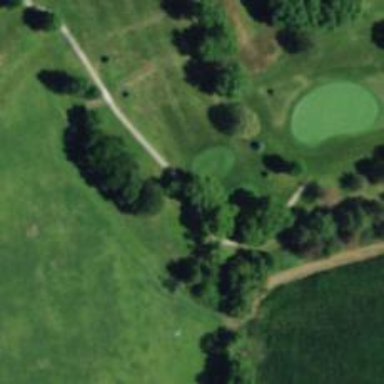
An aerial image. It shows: Service road designated as golf cart path.